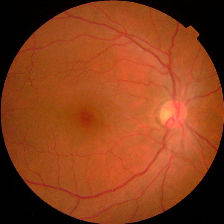
Diabetic retinopathy grade: No DR